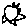
Label: sun